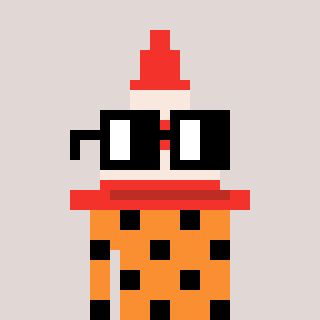
a pixel art character with square black glasses, a cone-shaped head and a orange-colored body on a warm background